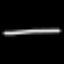
Label: line